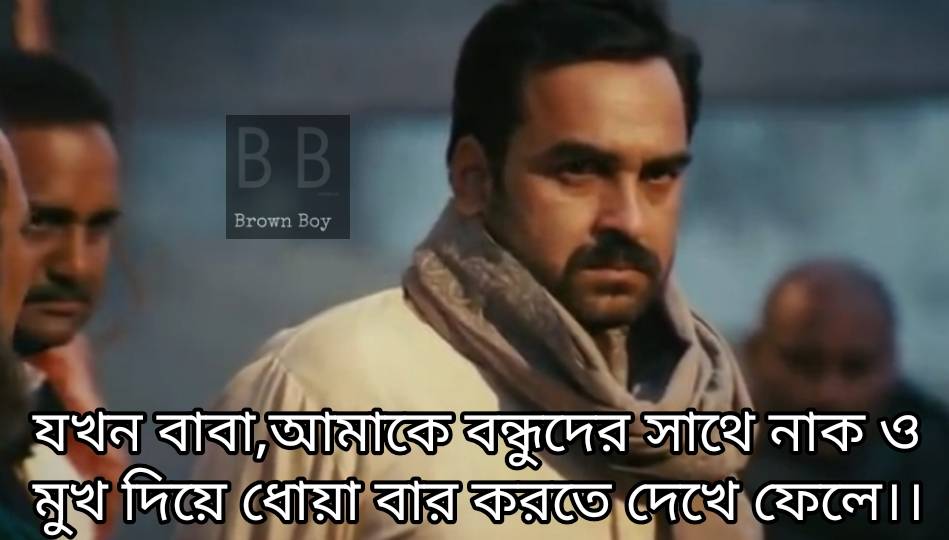
Text: যখন বাবা; আমকে বন্ধুদের সাথে নাক ও মুখ দিয়ে ধোয়া বার করতে দেখে ফেলে।।
Label: Non Hate